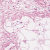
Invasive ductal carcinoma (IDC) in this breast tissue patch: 0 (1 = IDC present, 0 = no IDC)